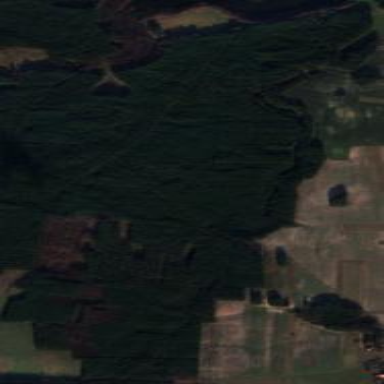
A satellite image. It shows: Forest area.